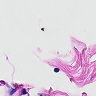
Metastatic tissue present: no